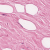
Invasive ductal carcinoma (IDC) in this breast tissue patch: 0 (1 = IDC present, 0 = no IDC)